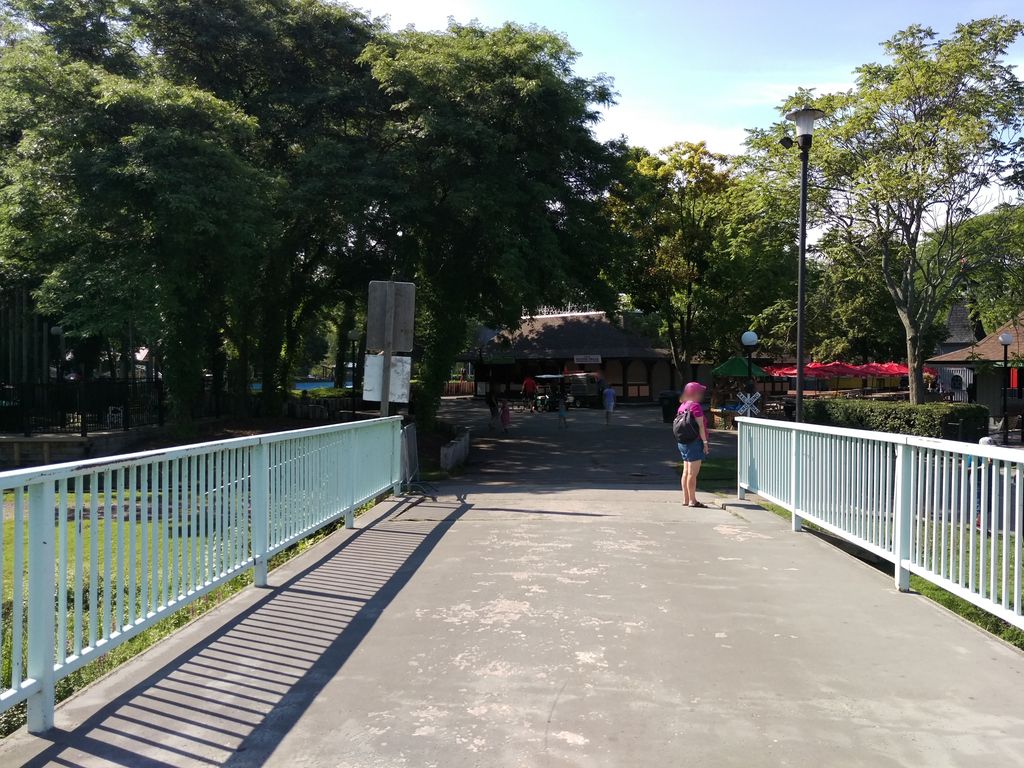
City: toronto